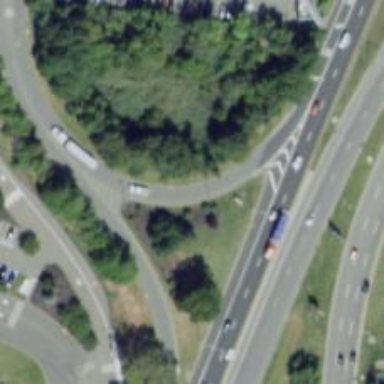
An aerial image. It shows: Trunk link highway.